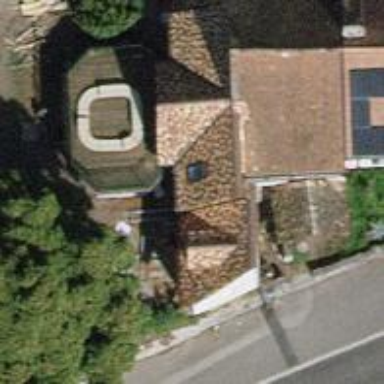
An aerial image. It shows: Simple and straightforward house.